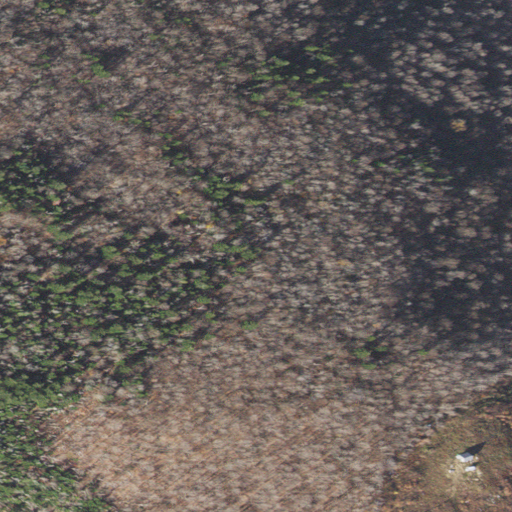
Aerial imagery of mountain in Vermont named Macks Mountain containing deciduous forest, mixed forest, and shrub